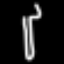
Label: fork